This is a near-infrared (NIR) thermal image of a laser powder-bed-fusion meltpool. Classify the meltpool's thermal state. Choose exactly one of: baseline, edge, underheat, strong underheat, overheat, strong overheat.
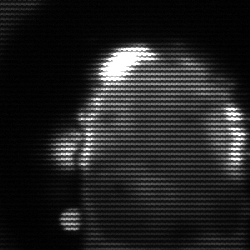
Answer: baseline